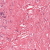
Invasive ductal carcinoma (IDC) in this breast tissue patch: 0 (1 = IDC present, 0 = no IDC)